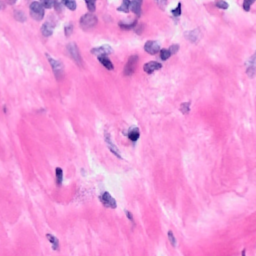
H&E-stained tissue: Breast